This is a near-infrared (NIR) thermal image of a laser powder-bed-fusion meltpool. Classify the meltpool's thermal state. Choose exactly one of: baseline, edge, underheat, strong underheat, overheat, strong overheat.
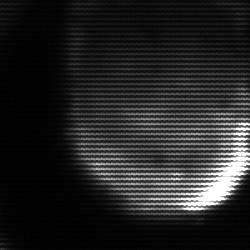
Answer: edge